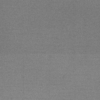
Label: dusty